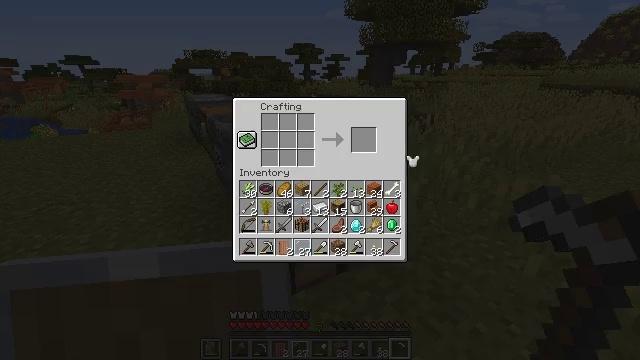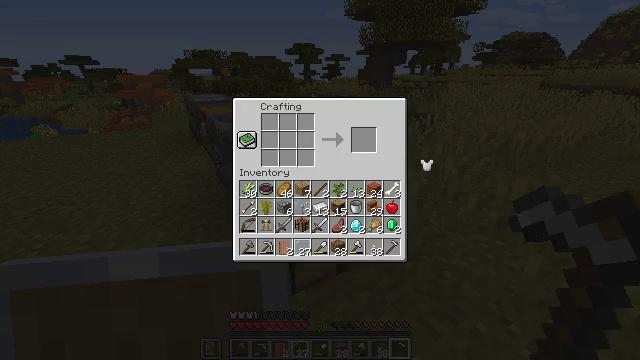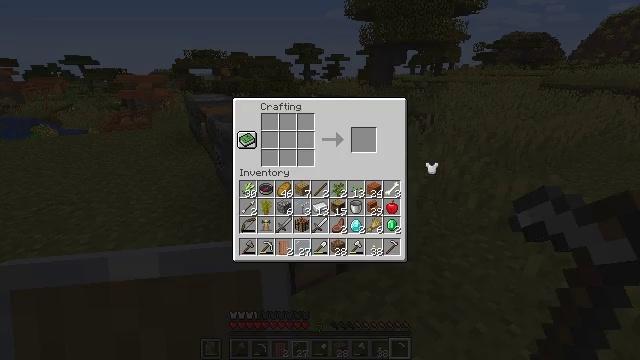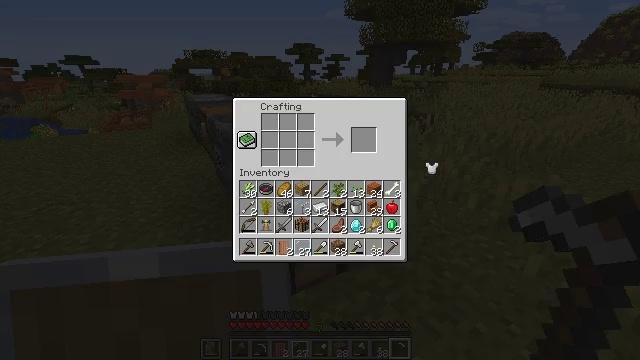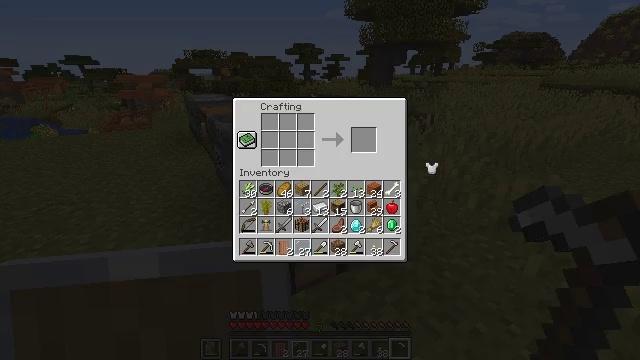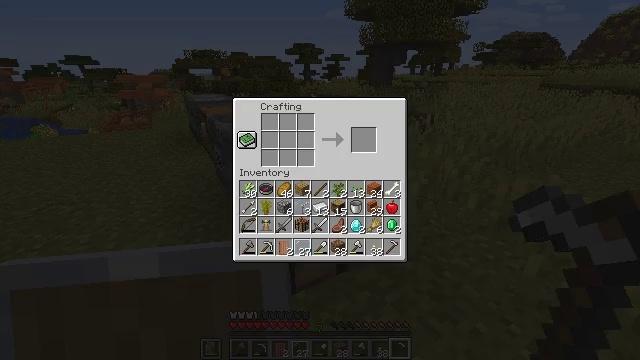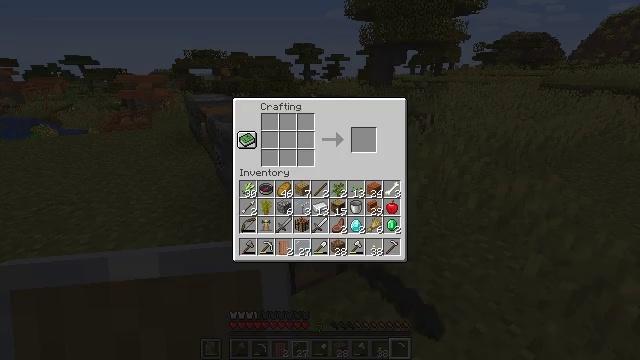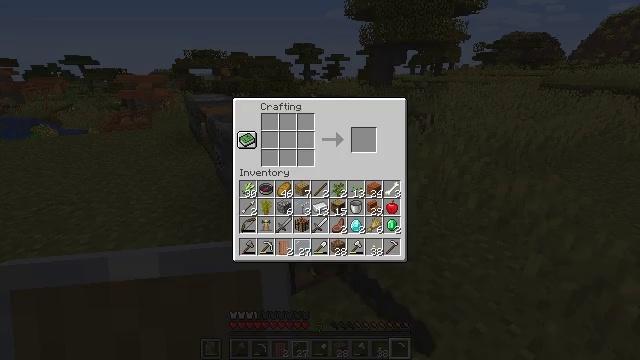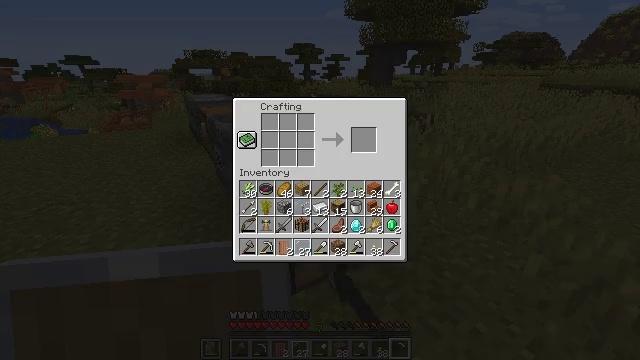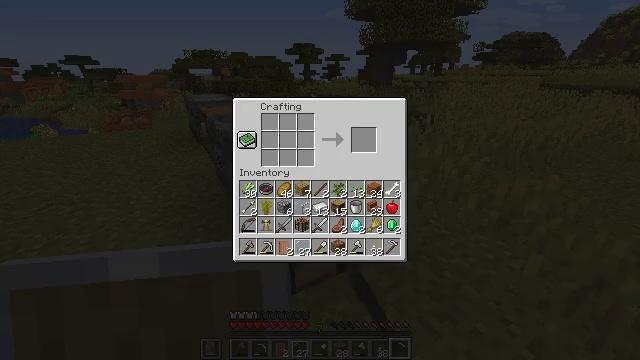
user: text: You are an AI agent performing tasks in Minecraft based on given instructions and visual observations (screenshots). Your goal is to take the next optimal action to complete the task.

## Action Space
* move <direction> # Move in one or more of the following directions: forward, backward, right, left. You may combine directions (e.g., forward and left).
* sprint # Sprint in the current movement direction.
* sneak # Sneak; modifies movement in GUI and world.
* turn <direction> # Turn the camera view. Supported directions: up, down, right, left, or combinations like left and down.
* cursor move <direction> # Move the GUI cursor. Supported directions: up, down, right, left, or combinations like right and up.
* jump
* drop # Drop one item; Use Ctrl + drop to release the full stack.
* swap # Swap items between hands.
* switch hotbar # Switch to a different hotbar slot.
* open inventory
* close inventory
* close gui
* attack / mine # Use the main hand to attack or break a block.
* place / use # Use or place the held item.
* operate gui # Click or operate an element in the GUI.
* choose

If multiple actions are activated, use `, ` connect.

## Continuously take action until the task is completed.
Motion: motion action
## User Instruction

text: Remove an iron chestplate from the inventory.
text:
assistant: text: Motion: cursor move right, open gui
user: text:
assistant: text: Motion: operate gui
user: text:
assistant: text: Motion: operate gui
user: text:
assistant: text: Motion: operate gui
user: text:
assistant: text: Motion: no_op
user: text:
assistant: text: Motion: no_op
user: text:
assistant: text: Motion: no_op
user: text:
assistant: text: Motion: no_op
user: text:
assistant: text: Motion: no_op
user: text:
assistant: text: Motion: no_op